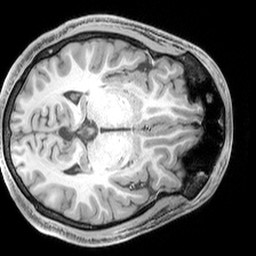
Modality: T1w
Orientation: axial
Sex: male
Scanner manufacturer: siemens
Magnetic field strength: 3 T
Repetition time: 2.3 s
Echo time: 0.00226 s